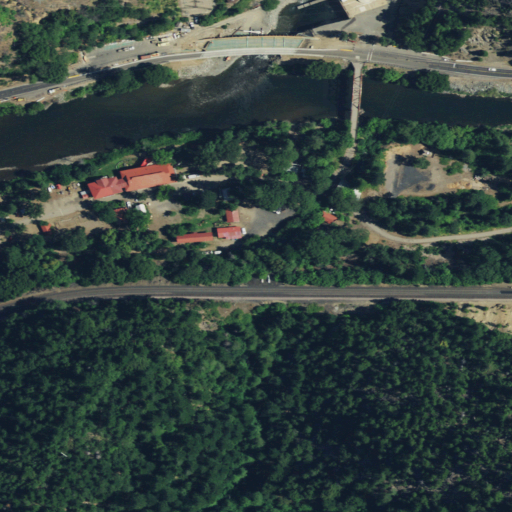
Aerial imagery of valley in California named Belden Ravine containing evergreen forest, open development, medium intensity development, low intensity development, shrub, and herbaceous wetlands